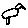
Label: bird